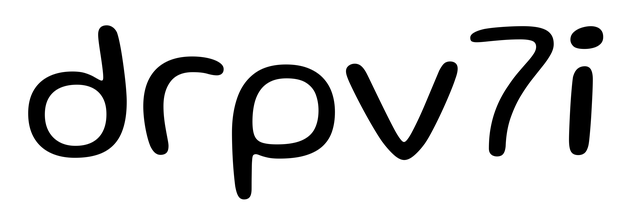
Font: Gluten_Light